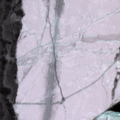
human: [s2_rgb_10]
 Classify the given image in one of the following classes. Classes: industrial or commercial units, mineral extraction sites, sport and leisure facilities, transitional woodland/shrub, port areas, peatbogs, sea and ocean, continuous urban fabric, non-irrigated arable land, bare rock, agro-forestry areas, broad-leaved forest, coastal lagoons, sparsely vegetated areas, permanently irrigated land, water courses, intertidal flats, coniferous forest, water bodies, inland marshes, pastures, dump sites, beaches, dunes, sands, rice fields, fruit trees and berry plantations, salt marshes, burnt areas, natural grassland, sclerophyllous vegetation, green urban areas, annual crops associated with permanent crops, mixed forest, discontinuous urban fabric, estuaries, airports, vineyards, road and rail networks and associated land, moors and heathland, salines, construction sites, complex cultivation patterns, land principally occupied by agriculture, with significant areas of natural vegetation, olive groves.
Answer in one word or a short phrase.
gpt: sea and ocean